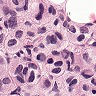
Metastatic tissue present: yes